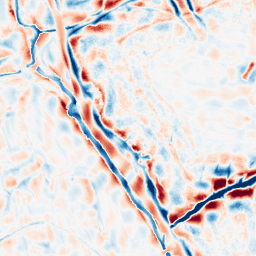
Category: wavelet
Decomposition family: wavelet_biorthogonal
Decomposition parameters: wavelet: bior3.5
level: 4
Upsampling method: sinc_hamming
Upsampling parameters: scale: 8
kernel_size: 16
Upsampling scale: 8